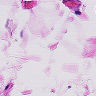
Metastatic tissue present: no